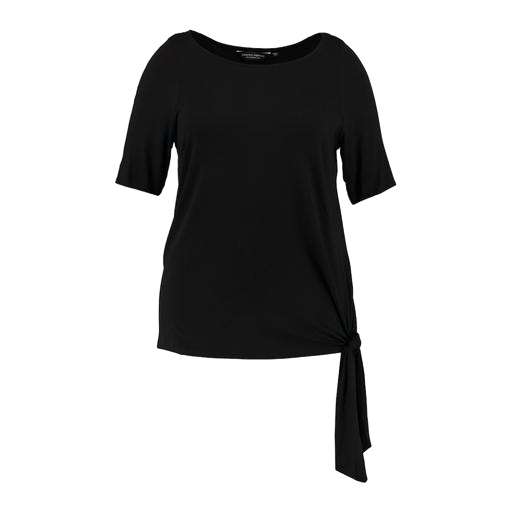
black marquesalmeida knot detail t-shirt, black yazzmin tie front t shirt, black sara tie-front top, white background